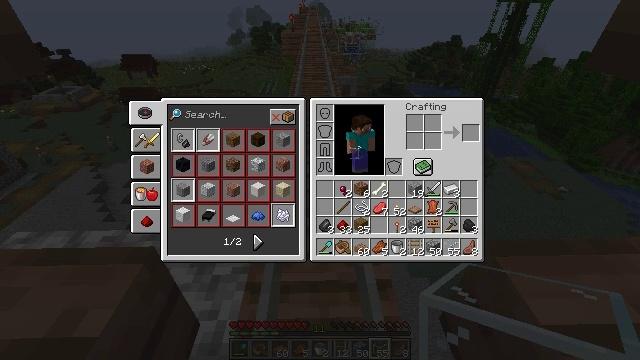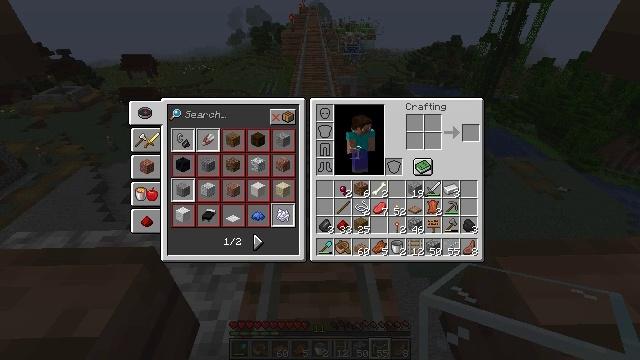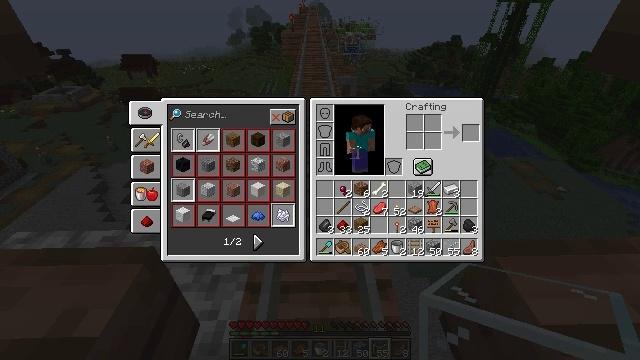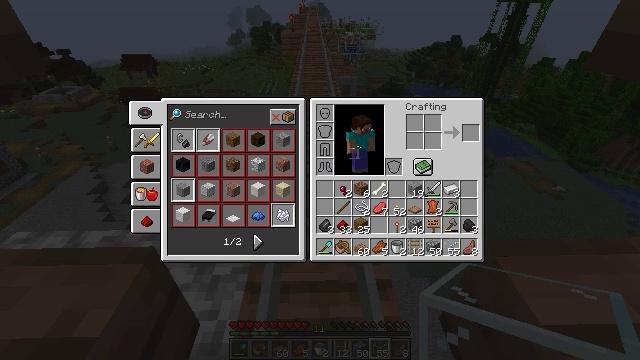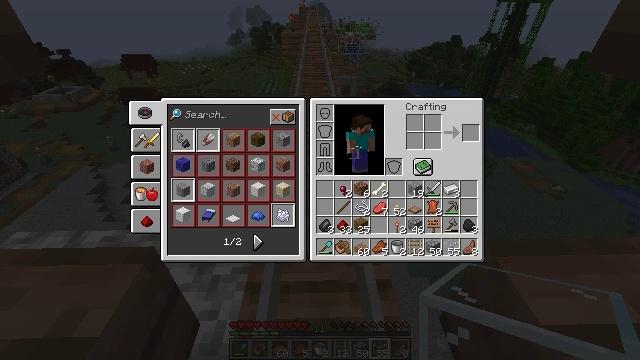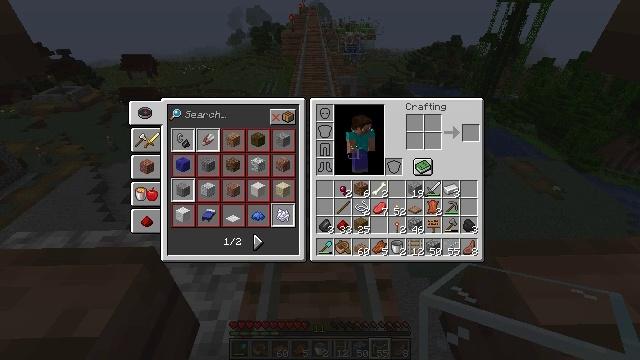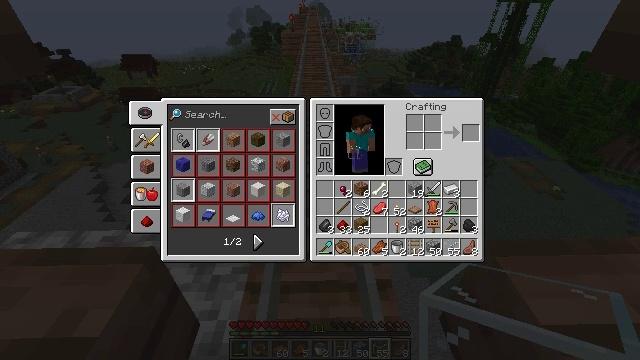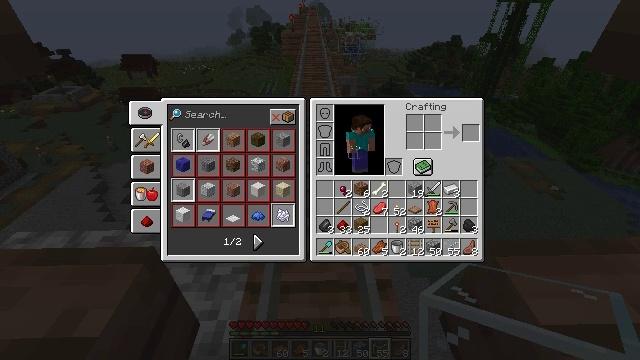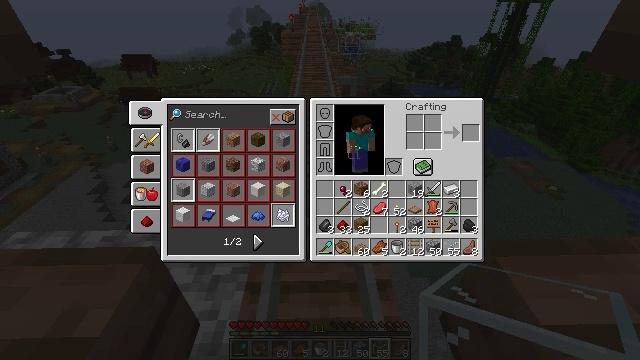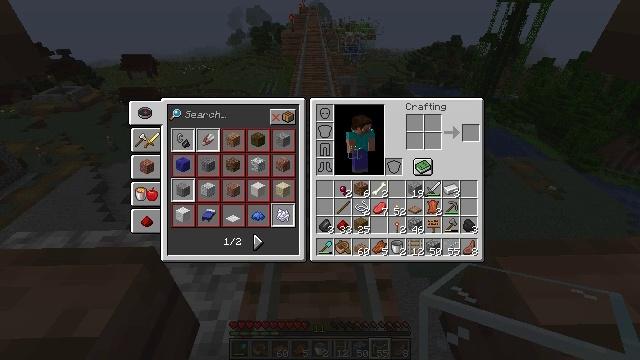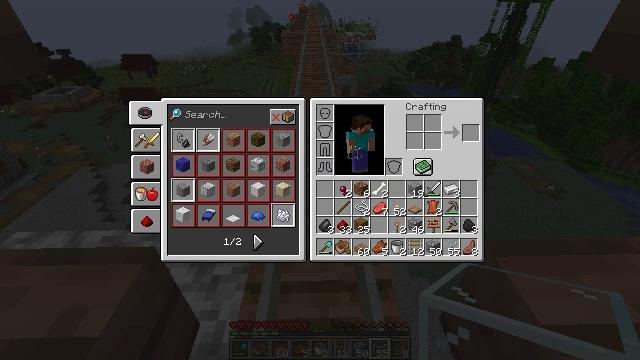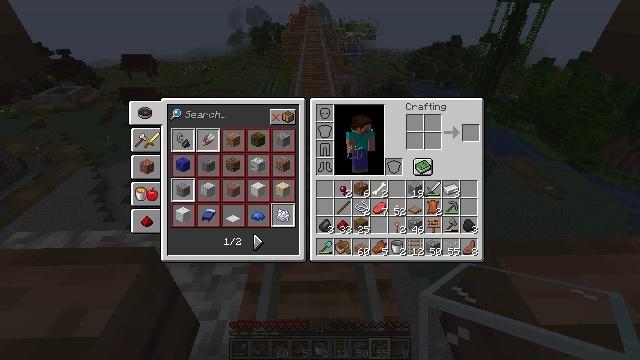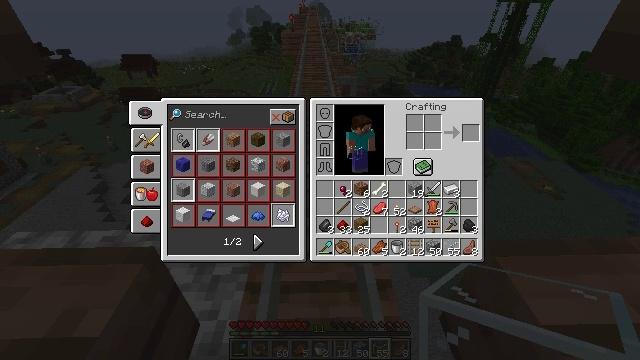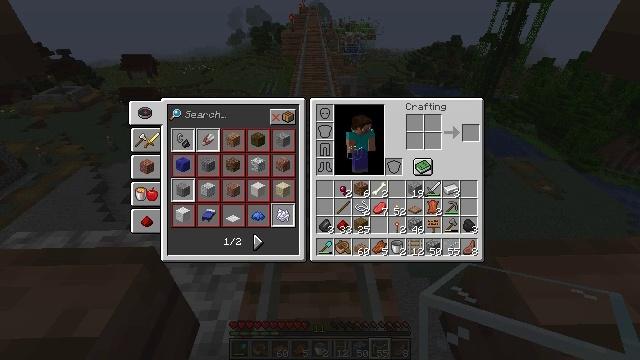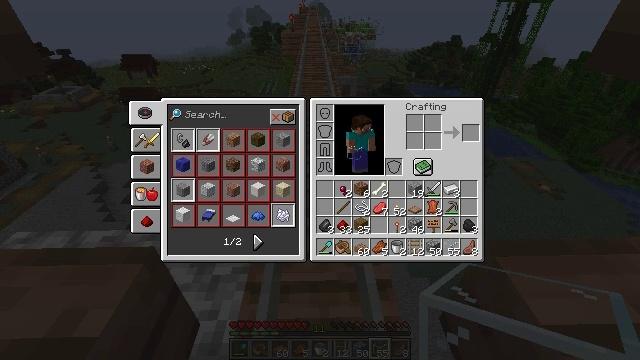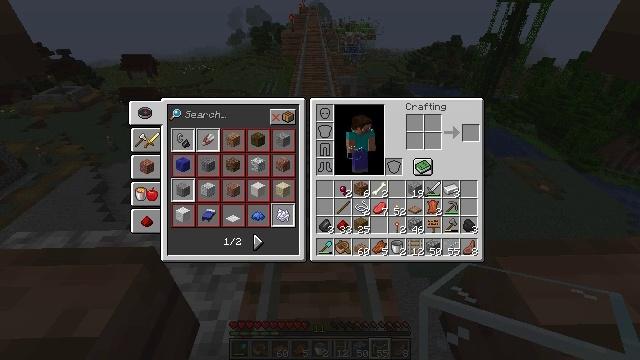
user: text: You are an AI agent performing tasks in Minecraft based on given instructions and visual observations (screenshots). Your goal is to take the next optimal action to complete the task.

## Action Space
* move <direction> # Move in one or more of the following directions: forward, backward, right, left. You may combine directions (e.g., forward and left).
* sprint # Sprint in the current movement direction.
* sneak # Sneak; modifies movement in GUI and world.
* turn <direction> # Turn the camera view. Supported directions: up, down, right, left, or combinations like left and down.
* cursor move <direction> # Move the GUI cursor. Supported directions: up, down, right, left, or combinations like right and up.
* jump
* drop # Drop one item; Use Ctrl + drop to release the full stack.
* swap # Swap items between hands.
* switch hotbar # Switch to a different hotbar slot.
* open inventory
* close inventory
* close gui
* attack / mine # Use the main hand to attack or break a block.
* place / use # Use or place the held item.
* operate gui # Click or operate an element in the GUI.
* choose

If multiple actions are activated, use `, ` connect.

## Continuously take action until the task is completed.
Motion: motion action
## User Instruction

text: Mine the glass to clear the view.
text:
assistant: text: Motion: no_op
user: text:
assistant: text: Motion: no_op
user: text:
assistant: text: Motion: no_op
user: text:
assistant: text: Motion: no_op
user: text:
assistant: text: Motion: no_op
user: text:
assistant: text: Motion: no_op
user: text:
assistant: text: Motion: no_op
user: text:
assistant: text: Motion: no_op
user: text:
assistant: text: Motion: no_op
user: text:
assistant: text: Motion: no_op
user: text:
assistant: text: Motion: no_op
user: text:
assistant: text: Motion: no_op
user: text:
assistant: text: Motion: no_op
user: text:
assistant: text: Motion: no_op
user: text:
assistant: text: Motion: no_op
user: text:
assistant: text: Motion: no_op
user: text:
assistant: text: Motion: no_op
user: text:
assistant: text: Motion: no_op
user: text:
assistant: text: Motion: no_op
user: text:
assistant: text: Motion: no_op
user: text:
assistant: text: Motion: no_op
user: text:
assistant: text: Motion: no_op
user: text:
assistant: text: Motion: no_op
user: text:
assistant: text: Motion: no_op
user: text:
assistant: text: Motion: no_op
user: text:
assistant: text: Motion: no_op
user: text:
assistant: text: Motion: no_op
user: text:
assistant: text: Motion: no_op
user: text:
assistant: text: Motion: no_op
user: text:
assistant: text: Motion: no_op